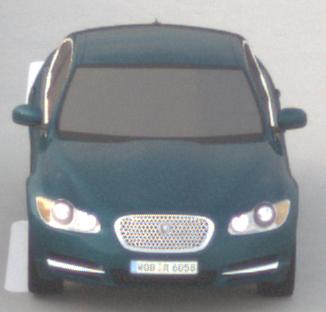
Make: Jaguar
Model: XF 3.0 V6
Detailed model: XF (X250) Limousine
Model produced from: 2010/02
Model produced until: 2010/10
Doors: 4
Color: blue
Road condition: dry road
Daytime: sunrise or sunset
Contrast: low contrast